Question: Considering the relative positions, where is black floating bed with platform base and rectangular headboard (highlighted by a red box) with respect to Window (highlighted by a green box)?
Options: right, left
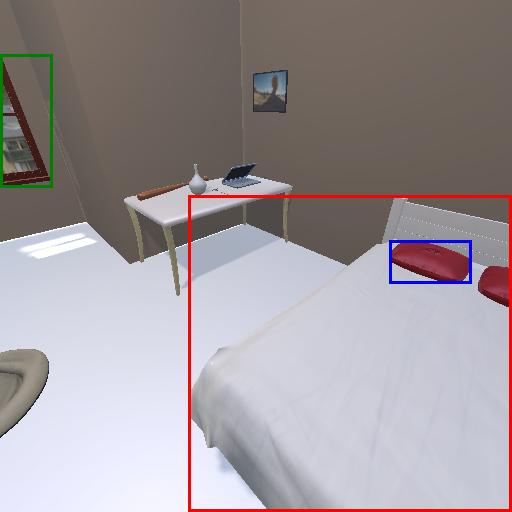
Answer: right